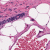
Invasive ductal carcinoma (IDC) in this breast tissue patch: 0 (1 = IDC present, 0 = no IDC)